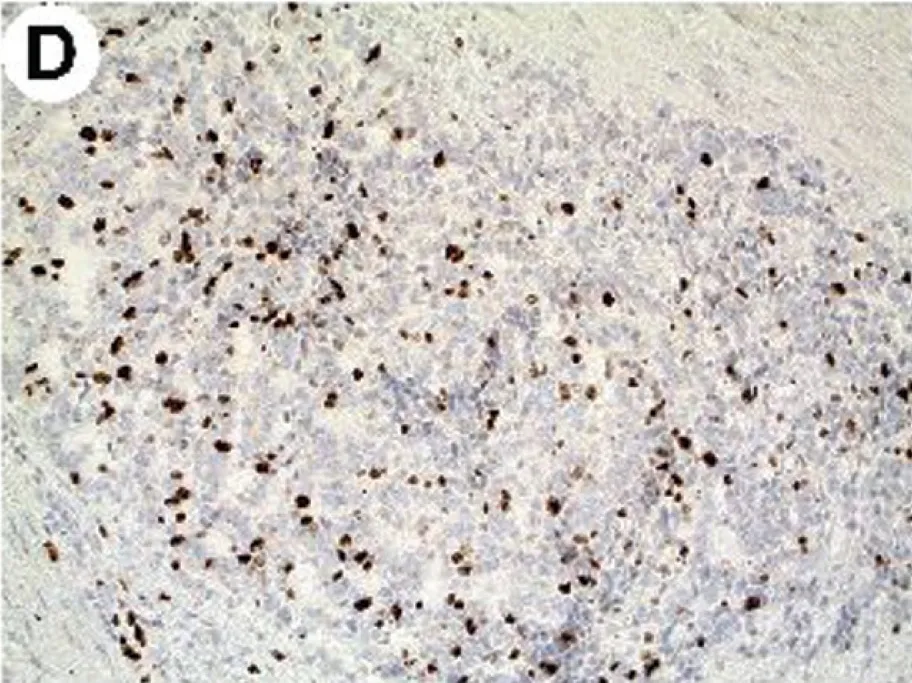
Case 2. Histological appearance of the resected tumour in patient 2. And a higher Ki-67 labelling index with 18% tumour cells being positive.
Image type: pathology (immunostaining)